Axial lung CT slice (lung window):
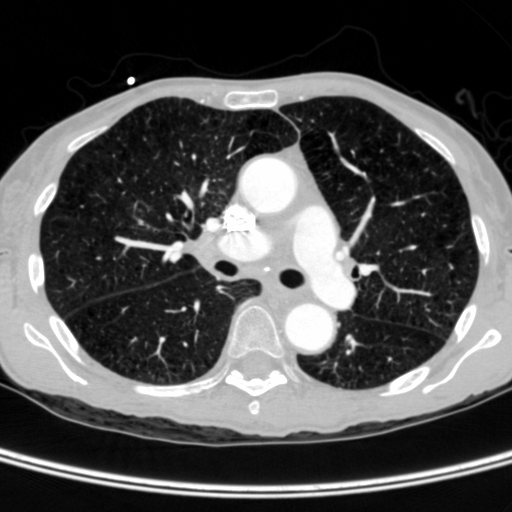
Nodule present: no